Field crop: maize
Growth stage: 2
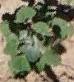
Species: chenopodium